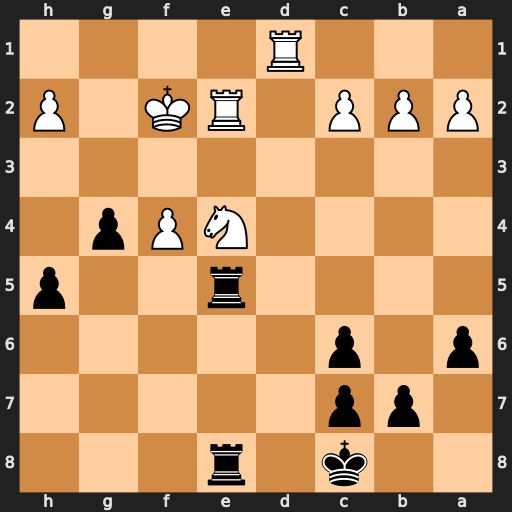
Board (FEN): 2k1r3/1pp5/p1p5/4r2p/4NPp1/8/PPP1RK1P/3R4
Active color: b
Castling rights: -
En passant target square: -
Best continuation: Rxe4 Rxe4 Rxe4 Kg3 Re3+